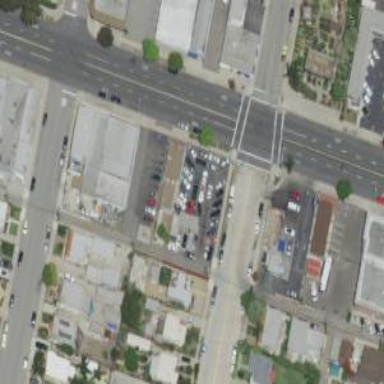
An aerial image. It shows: Alleyway designated as service road.